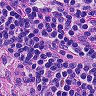
Metastatic tissue present: no